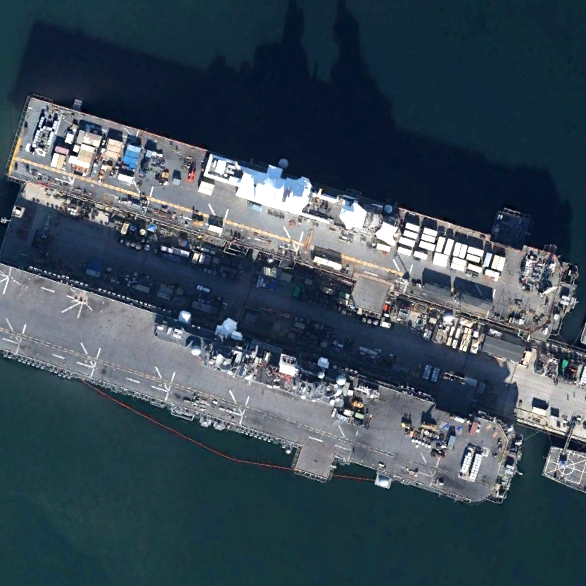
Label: assault